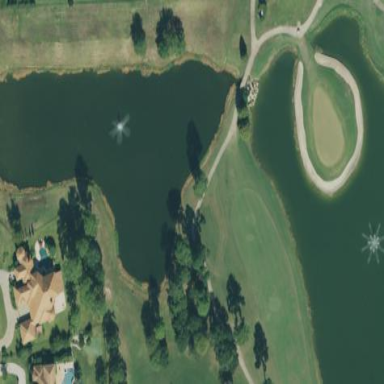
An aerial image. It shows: Water hazard on golf course. The hazard is natural water feature.